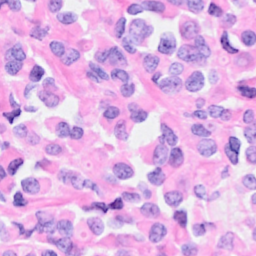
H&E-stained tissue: Breast